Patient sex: F
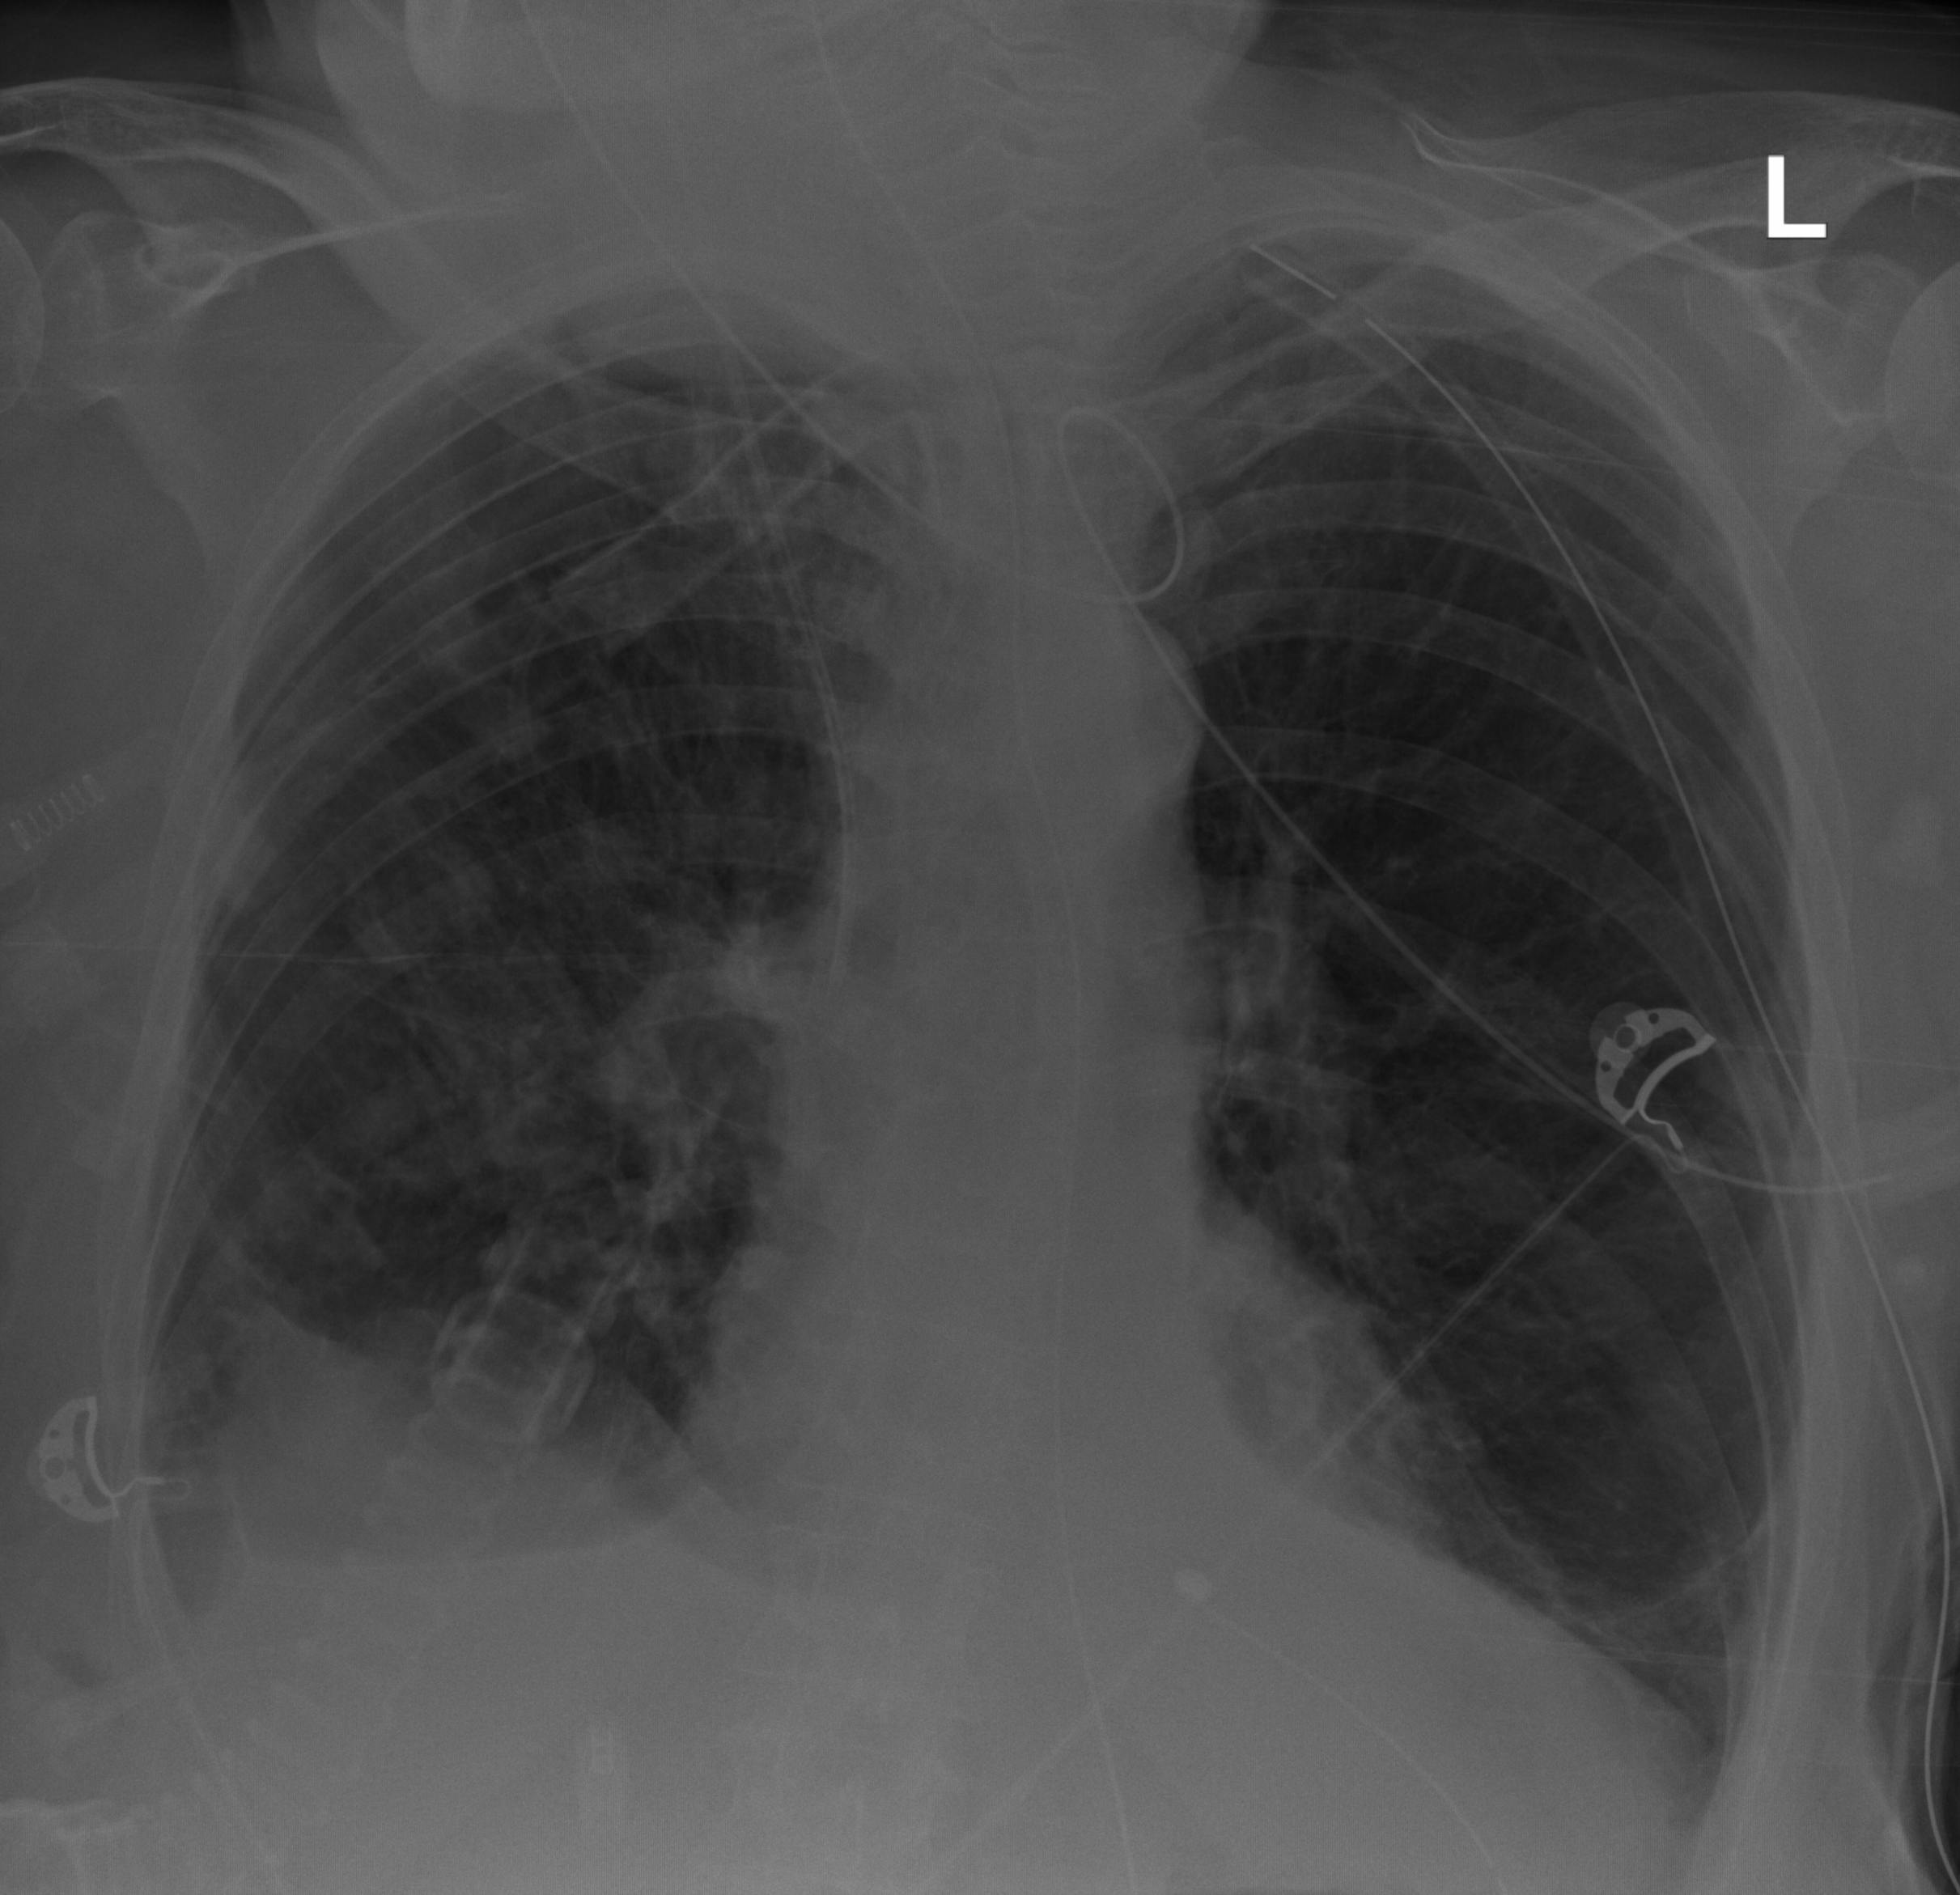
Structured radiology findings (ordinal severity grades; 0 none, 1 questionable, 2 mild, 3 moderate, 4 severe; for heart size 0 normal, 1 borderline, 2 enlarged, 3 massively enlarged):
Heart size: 1
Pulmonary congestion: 2
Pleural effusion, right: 2
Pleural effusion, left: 2
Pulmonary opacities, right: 0
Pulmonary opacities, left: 0
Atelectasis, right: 2
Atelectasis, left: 2